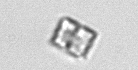
Label: Bacillariophyceae_morphotype1